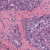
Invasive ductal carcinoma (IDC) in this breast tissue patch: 0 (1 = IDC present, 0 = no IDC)